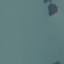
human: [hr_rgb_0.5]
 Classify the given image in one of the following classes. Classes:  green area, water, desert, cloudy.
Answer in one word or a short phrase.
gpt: water